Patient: sex M, age 57
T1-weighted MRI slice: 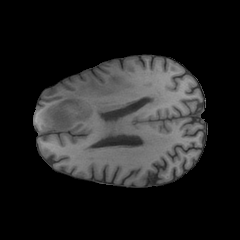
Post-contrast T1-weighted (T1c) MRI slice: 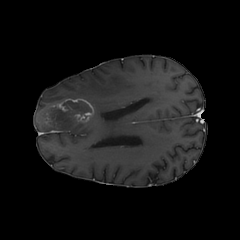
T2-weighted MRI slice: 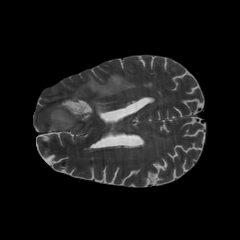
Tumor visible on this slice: yes
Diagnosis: Glioblastoma, IDH-wildtype
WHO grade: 4